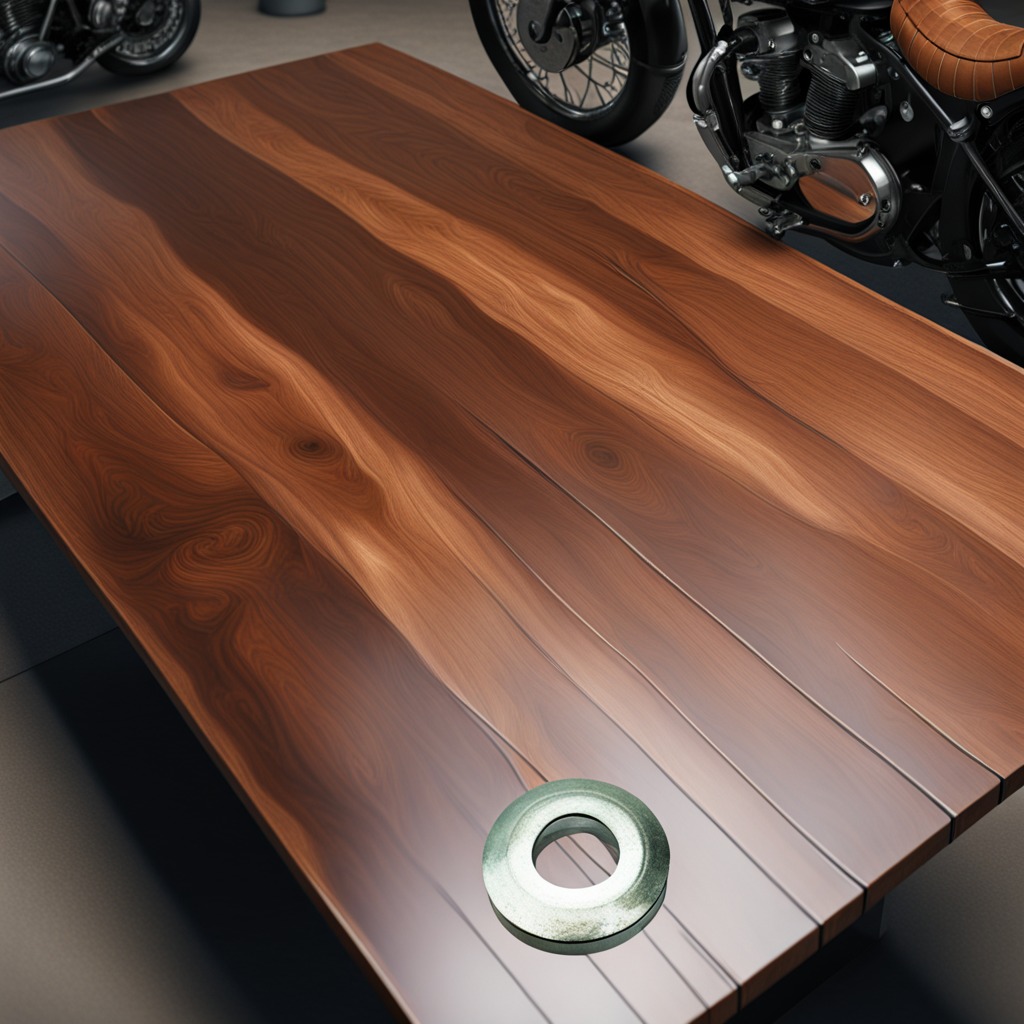
A flat metal washer lies on an oil-spilled wooden table in a vintage motorcycle garage.